Question: I have an iPhone app which has a Table View-based data input screen with a toggle, which when on shows all rows in another section of the table.
Sometimes, when the app is first loaded, and usually when it has been fully deleted from the phone, the UITextFields from the original section of the table are displayed in addition to the new rows, as below (main table section is above)
:
THe strangest thing about this is that this behaviour only occurs the first time this screen is displayed - it seems fine after that. Oh, and it only seems to occur on the phone, not the simulator.
Given the random nature of this, could it have something to do with other apps? I did have apps with similar namespaces running at the same time. The problem seemed to go away after I closed the apps down / deleted from phone.
I have included the code block that is run when the switch is changed below:
'''
- (void)accountSwitchChanged {
[customerDetails saveField:@"addToAccount" WithBool:addToAccountSwitch.on];
NSArray *indexes = [NSArray arrayWithObjects:[NSIndexPath indexPathForRow:1 inSection:1], [NSIndexPath indexPathForRow:2 inSection:1], [NSIndexPath indexPathForRow:3 inSection:1],nil];
if (addToAccountSwitch.on)
[detailsTable insertRowsAtIndexPaths:indexes withRowAnimation:UITableViewRowAnimationFade];
else
[detailsTable deleteRowsAtIndexPaths:indexes withRowAnimation:UITableViewRowAnimationFade];
}
'''
Any ideas?
cellForRowAtIndexPath code:
'''
- (UITableViewCell *)tableView:(UITableView *)tableView cellForRowAtIndexPath:(NSIndexPath *)indexPath {
// get rid of grey background for iPad app
[tableView setBackgroundView:nil];
UITableViewCell *cell = nil;
NSDictionary *cellData = [[dataSourceArray objectAtIndex: indexPath.section] objectAtIndex:indexPath.row];
id cellControl = [cellData objectForKey:kCellControlKey];
static NSString *kCellControl = @"CellControl";
cell = [tableView dequeueReusableCellWithIdentifier:kCellControl];
if (cell == nil) {
cell = [[[UITableViewCell alloc] initWithStyle:UITableViewCellStyleDefault reuseIdentifier:kCellControl] autorelease];
cell.textLabel.textColor = [[[ConfigManager sharedInstance].skin valueForKey:@"tableCellHeadingTextColour"] toUIColor];
cell.backgroundColor = [[[ConfigManager sharedInstance].skin valueForKey:@"tableCellBgColour"] toUIColor];
cell.textLabel.font = [UIFont boldSystemFontOfSize:17];
} else {
// a cell is being recycled, remove the old control (if it contains one of our tagged edit fields)
UIView *viewToCheck = nil;
viewToCheck = [cell.contentView viewWithTag:kDetailsViewTag];
if (!viewToCheck)
[viewToCheck removeFromSuperview];
}
// if control is not a text field, make it a button
if (![cellControl isKindOfClass:[UITextField class]])
cell.selectionStyle = UITableViewCellSelectionStyleGray;
else
cell.selectionStyle = UITableViewCellSelectionStyleNone;
cell.textLabel.text = [cellData objectForKey:kCellTitleKey];
[cell.contentView addSubview:cellControl];
return cell;
}
'''
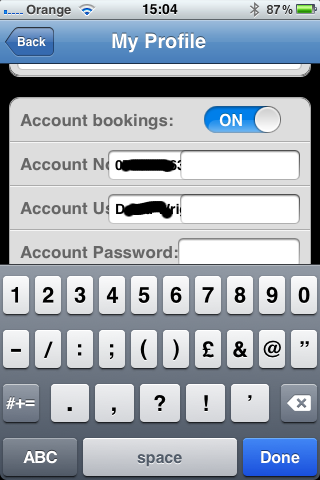
Answer: If it is only occurring the first time view is displayed, it's always worth checking whether you are assuming the view is loaded before you are doing work on it. This doesn't come up very often, but when it does it can be very hard to track down. To check whether this might be your issue, add a [viewController view] call just after you create the view for the first time. This forces the view to be loaded. If the issue goes away when you add this, you've tracked the source of the issue. And you can even leave the [viewController view] call in as a fix, or work through your code to allow for lazy instantiation.
All this said, far more likely to be something funny in your tableView:cellForRowAtIndexPath: code. If you want good stack overflow, post all or relevant fragment of the that code (or the relevant code it calls).
on posted code:
(1) 'if (!viewToCheck) [viewToCheck removeFromSuperview]' won't do anything. It'll only send a removeFromSuperview message when viewToCheck is nil and that won't do anything. Not sure if this will be key issue, but it's something to put right.
(2) '[cell.contentView addSubview:cellControl];' - this looks problematic - it's usually best to only add subviews when you create the cell. You can hide or show in the main body of tableView:cellForRowAtIndexPath: - that would, I suspect, work for you here. With this code there's a risk here that you'll either add multiple subviews when you only want one or (which may be what's going on here) that you end up not removing a subview when a cell is recycled. If the 'viewToCheck' code is supposed to be removing the added cellControl then, as (1), it won't do that just now because your if condition is wrong.